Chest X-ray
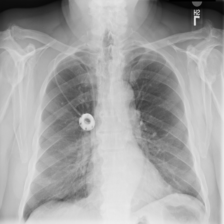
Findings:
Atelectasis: negative
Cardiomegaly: negative
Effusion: negative
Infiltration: negative
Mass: negative
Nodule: negative
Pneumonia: negative
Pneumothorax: negative
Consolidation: negative
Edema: negative
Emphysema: negative
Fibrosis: negative
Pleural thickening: negative
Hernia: negative